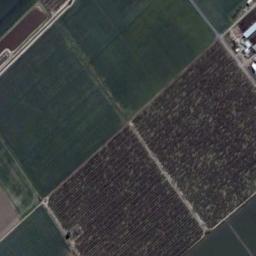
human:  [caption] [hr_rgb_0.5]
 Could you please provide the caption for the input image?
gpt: Two green and two brown neatly arranged rectangular farm fields .

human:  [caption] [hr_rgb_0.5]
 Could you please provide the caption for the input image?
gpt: There are many rectangular farmlands of different shades .

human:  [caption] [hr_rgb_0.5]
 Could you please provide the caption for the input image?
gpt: Several rectangular farmlands of different colors are neatly arranged on the ground .

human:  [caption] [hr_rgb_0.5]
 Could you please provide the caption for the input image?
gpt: There are some green and bare rectangular farmland .

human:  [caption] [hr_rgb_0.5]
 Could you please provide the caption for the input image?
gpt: There are two green rectangular farmlands beside two brown rectangular farmlands .